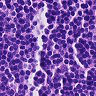
Metastatic tissue present: no